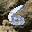
Label: 6